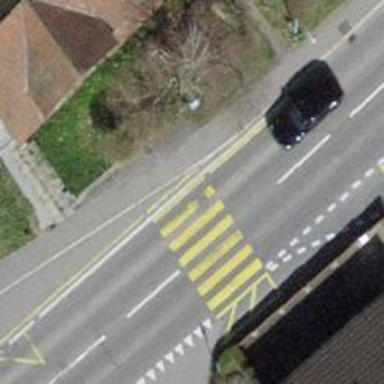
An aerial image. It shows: Marked road crossing.